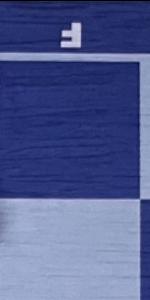
Label: Empty